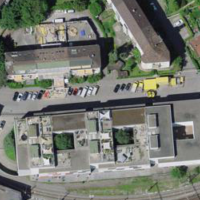
EUNIS habitat code: 54
Species observed at this site:
Chelidonium majus